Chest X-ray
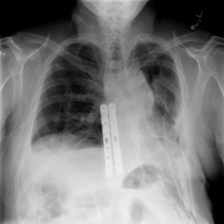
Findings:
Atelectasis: negative
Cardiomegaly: negative
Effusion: positive
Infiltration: negative
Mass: negative
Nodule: negative
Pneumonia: negative
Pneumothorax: positive
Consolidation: negative
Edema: negative
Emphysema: negative
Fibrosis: negative
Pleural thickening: negative
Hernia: negative